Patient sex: M
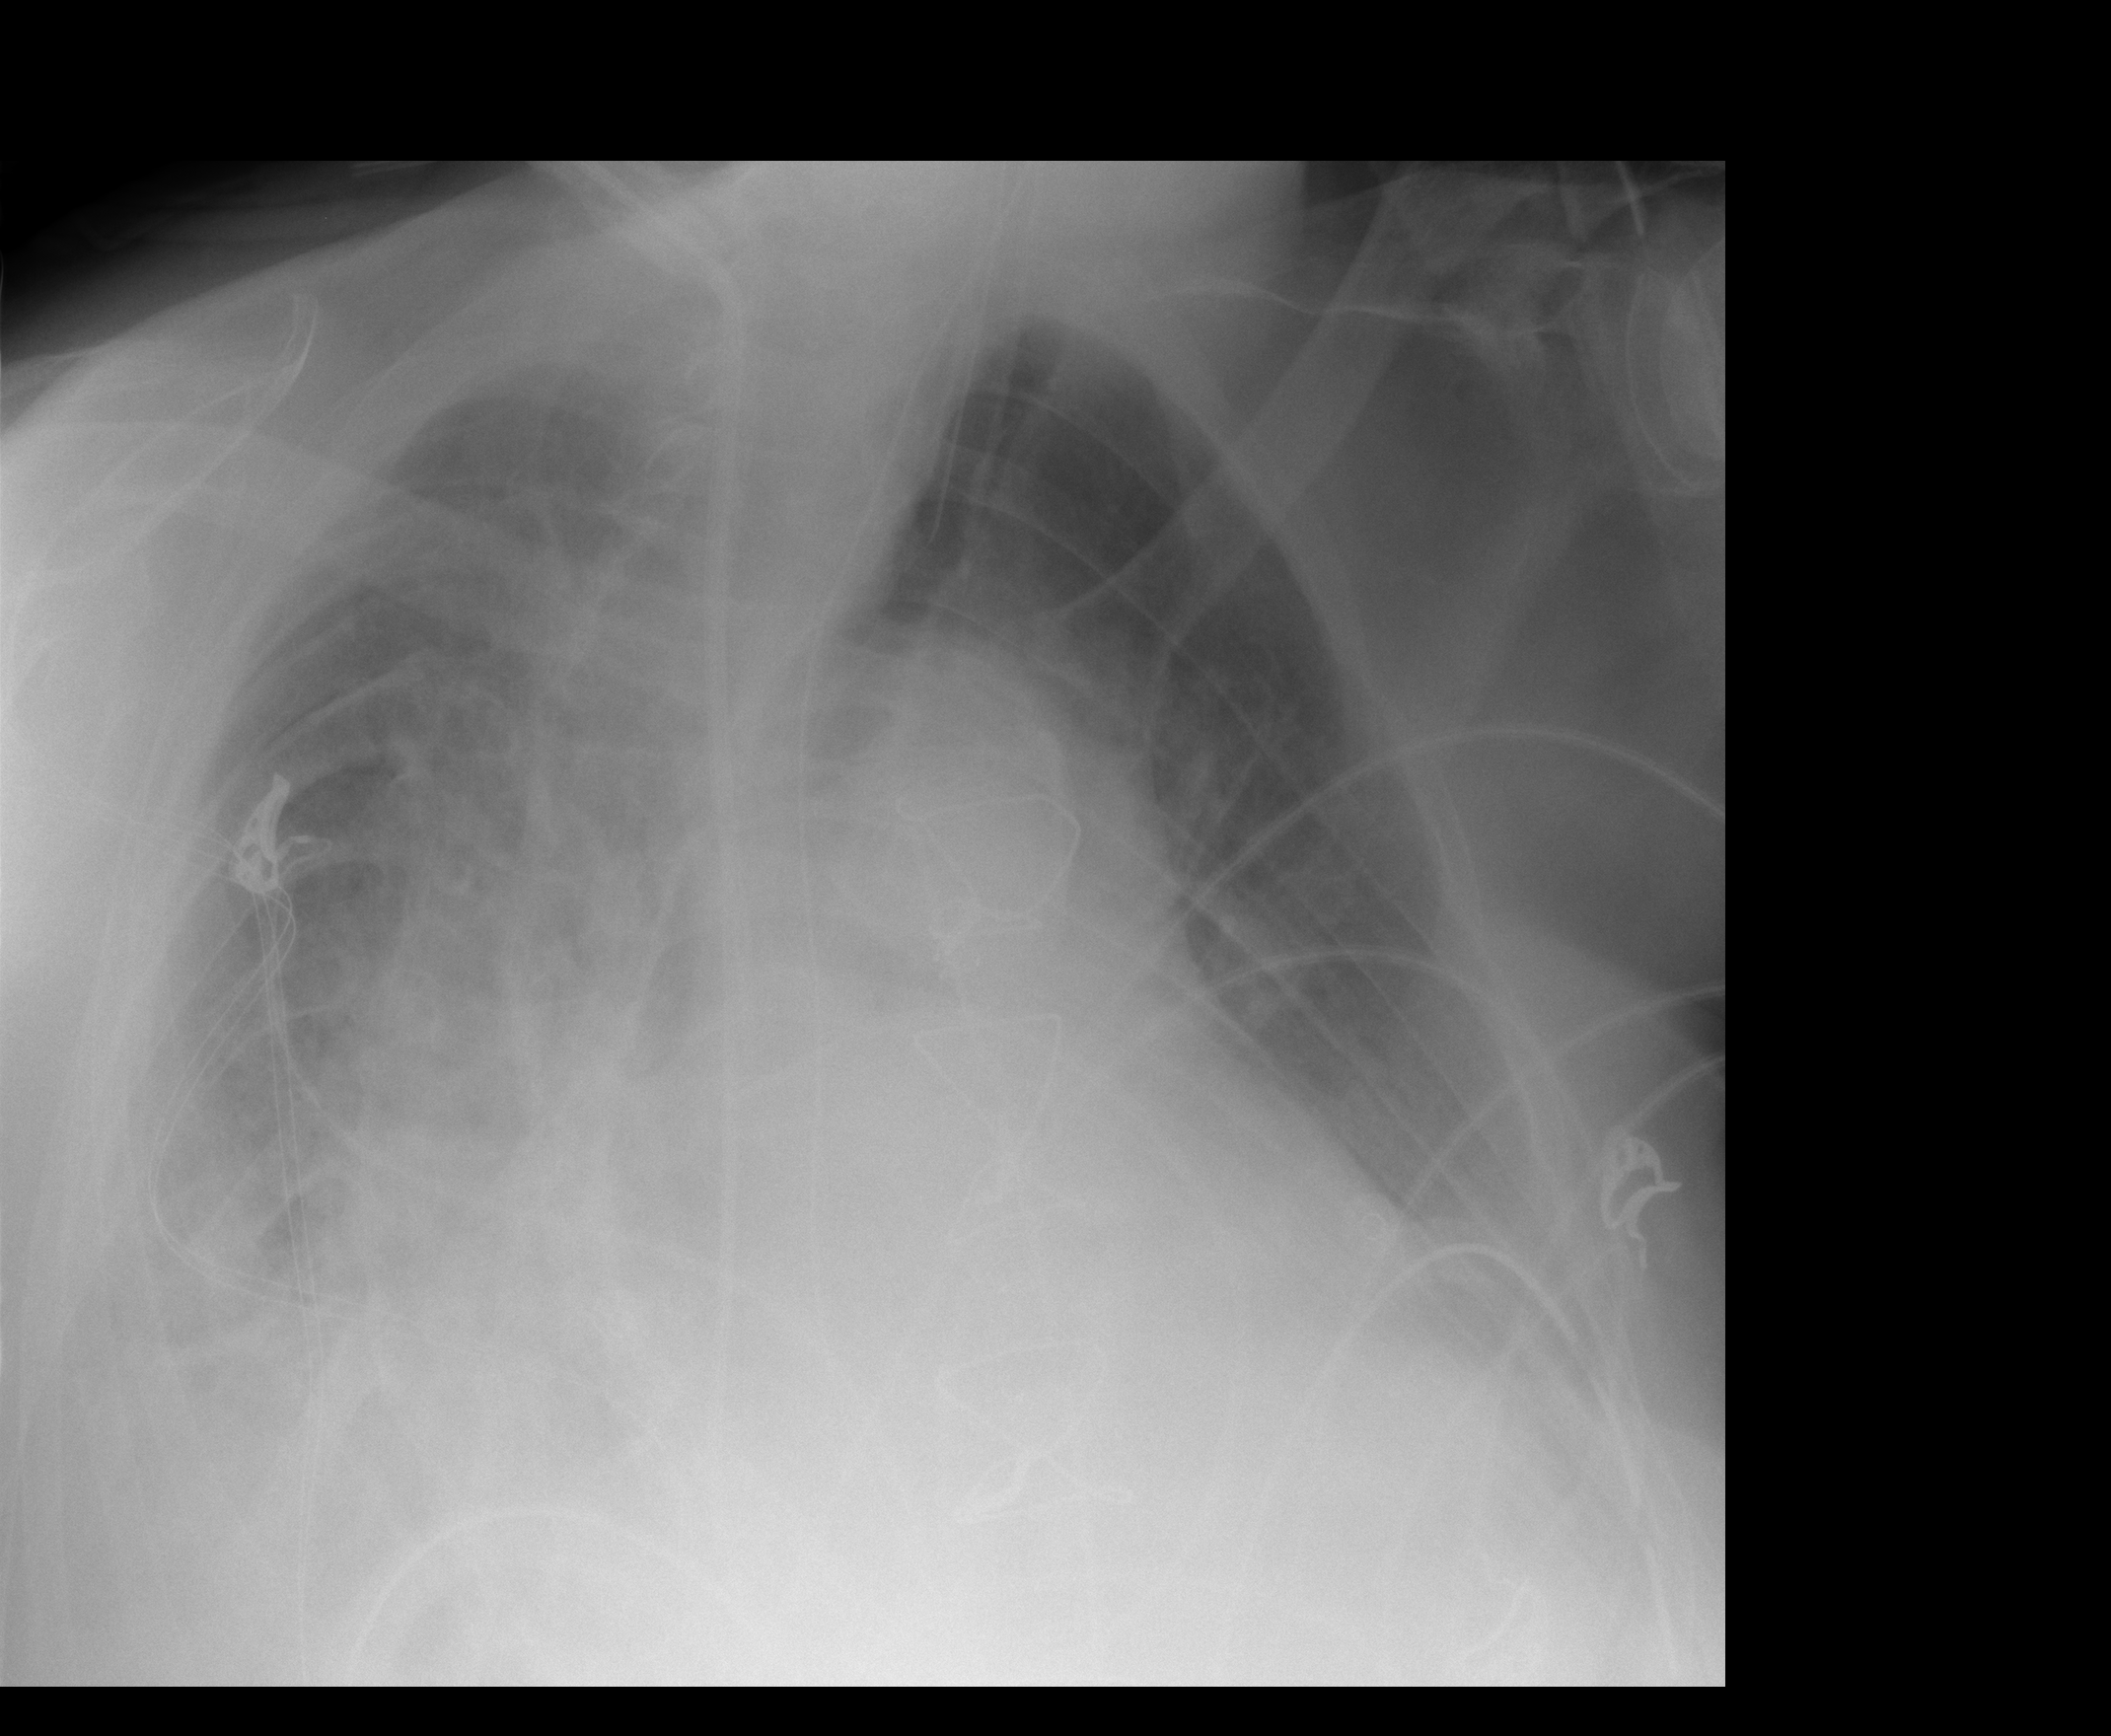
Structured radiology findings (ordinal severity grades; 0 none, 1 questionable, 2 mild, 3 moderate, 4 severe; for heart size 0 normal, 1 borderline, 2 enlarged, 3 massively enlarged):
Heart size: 3
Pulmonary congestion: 3
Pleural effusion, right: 2
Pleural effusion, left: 2
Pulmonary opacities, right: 2
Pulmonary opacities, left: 1
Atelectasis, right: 2
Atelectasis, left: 2